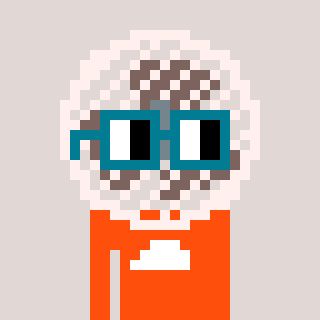
a pixel art character with square dark green glasses, a fan-shaped head and a orange-colored body on a warm background